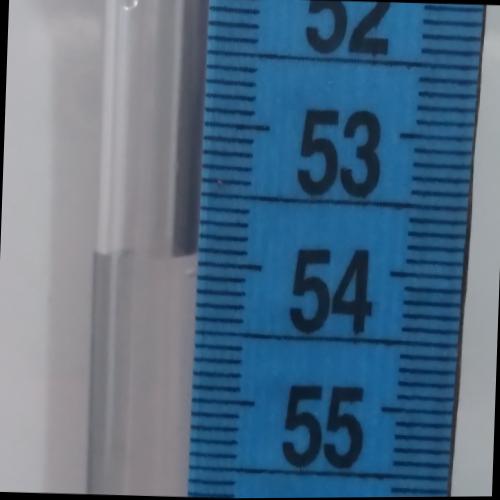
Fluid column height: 53.9 cm